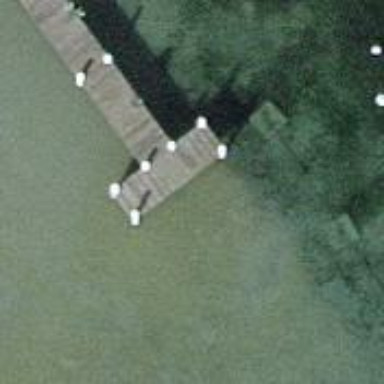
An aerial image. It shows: Man-made pier.